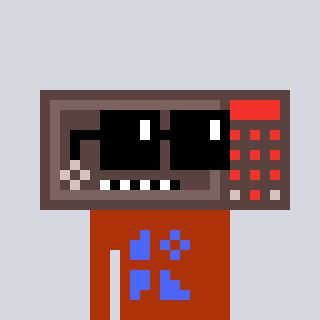
a pixel art character with square black sunglasses, a wallsafe-shaped head and a hotbrown-colored body on a cool background